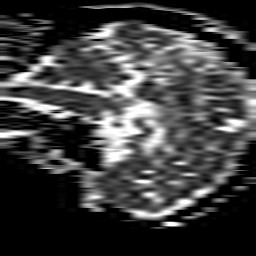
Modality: ADC
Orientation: sagittal
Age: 51
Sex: male
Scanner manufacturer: philips
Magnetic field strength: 1.5 T
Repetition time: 3.506 s
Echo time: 0.09257 s